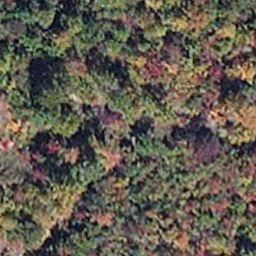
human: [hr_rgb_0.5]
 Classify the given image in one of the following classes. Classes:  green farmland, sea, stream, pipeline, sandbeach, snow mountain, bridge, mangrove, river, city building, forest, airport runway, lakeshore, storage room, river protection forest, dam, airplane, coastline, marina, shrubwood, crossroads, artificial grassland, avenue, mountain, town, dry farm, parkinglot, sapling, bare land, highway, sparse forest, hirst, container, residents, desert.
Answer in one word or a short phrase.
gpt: mangrove